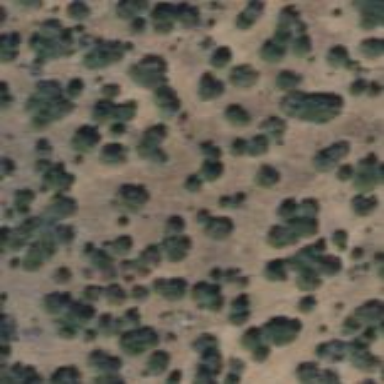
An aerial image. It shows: Patch of scrub vegetation.